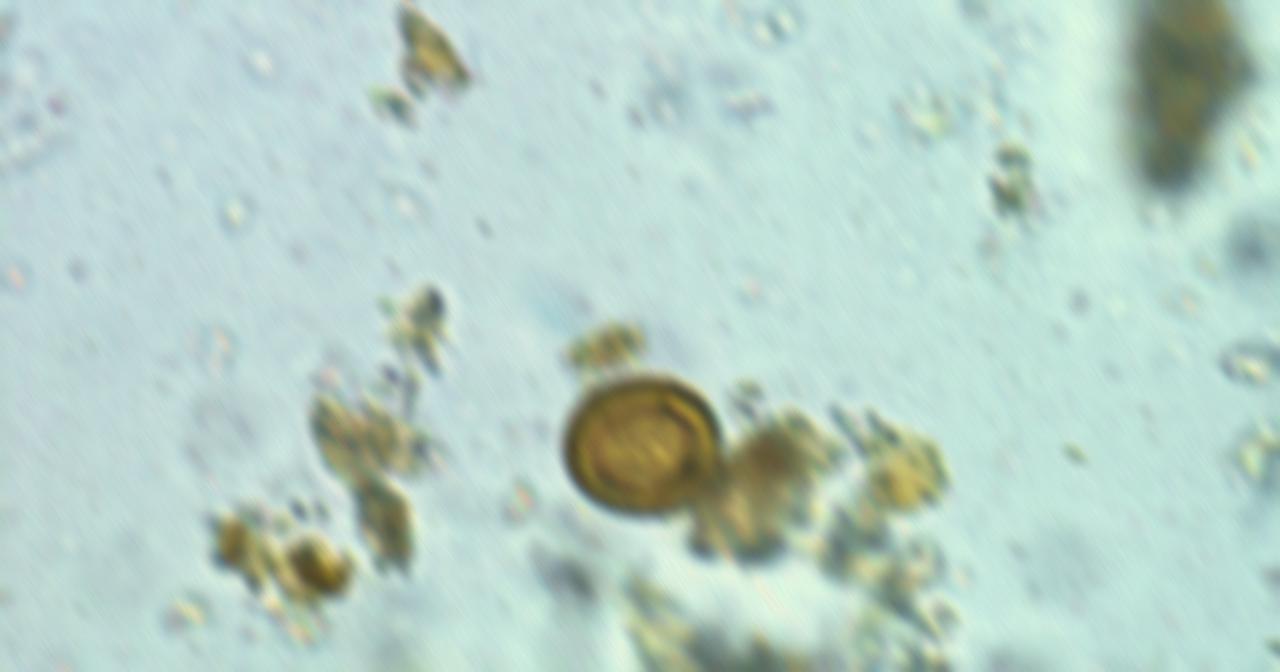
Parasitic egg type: Taenia spp. egg